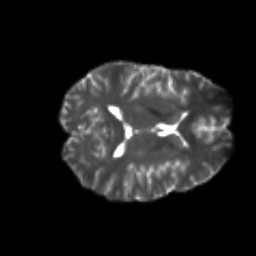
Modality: T2w
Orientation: axial
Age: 22
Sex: female
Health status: healthy
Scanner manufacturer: philips
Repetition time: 7.393 s
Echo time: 0.08599 s